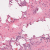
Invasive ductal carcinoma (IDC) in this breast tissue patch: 0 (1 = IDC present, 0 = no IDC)